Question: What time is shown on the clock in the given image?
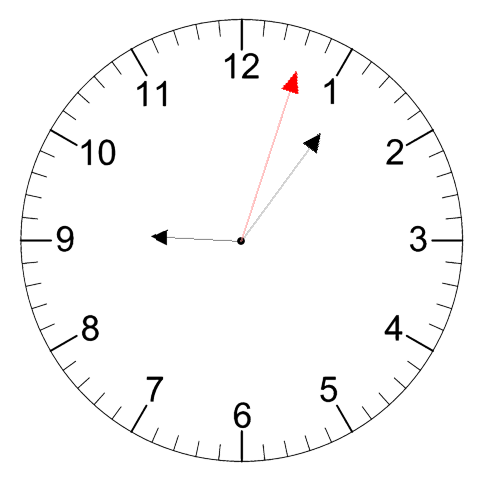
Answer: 09:06:03